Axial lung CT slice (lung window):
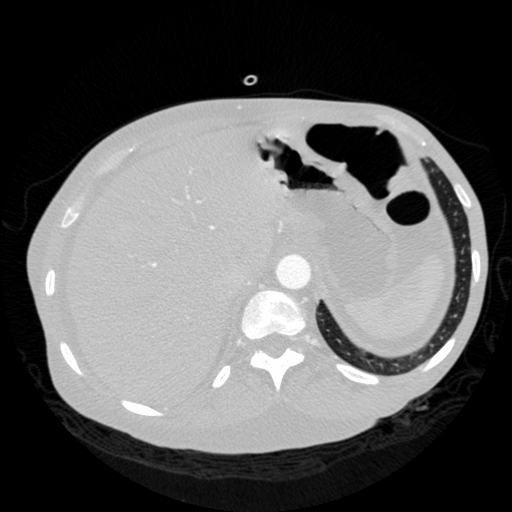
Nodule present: no